Question: I'm getting the following error when I'm trying to upload my project into AppStore.
### frist issue
> Invalid Image Path - No image found at the path referenced under key 'CFBundleIcons': 'icon-76'
### second issue
> your binary is not optimised for iPhone - 5 - new iPhone apps and app updates submitted must support the 4-inch display on iPhone 5 and must include a launch image with the -568h size modifier immediately following th portion of the launch image's filename. Launch images must be PNG files and located at the top-level of your bundle, or provided within each .Iproj folder if you localise your launch images. Learn more about iPhone 5 support and app launch images by reviewing the 'iOS Human interface guidelines' at '<URL>
Any help on this is appreciated. Thanks.

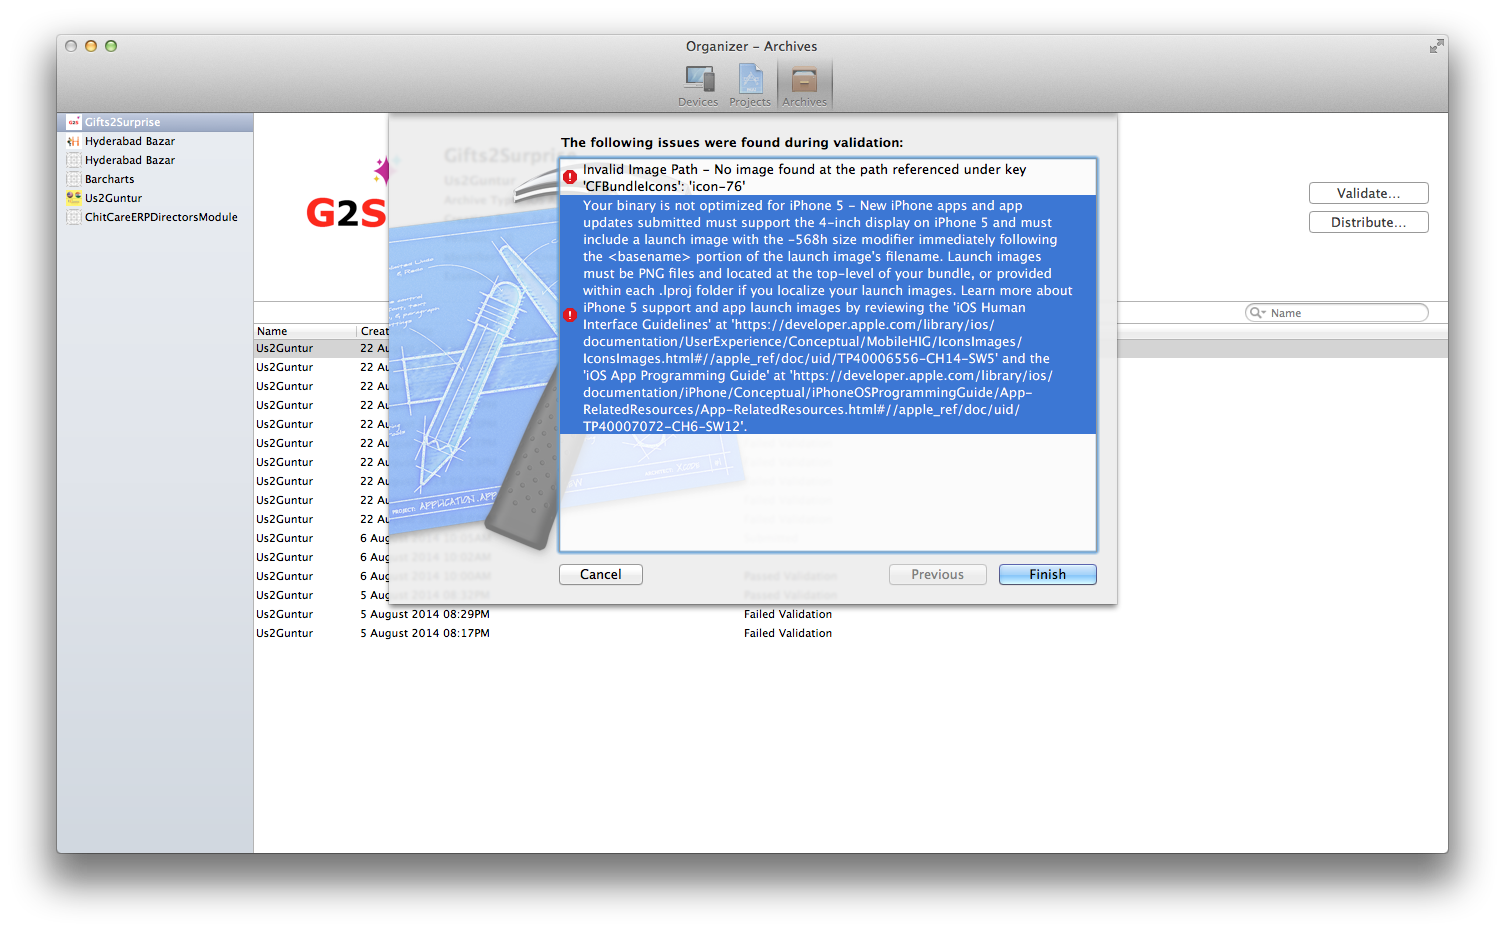
Answer: Go to and cross check the icon names and bundle icon file names.
Adding the required images and Removing the unwanted ones from your project and info.plist will easily fix this issue.
If the image exists, make sure that this image is a members of target you are building.